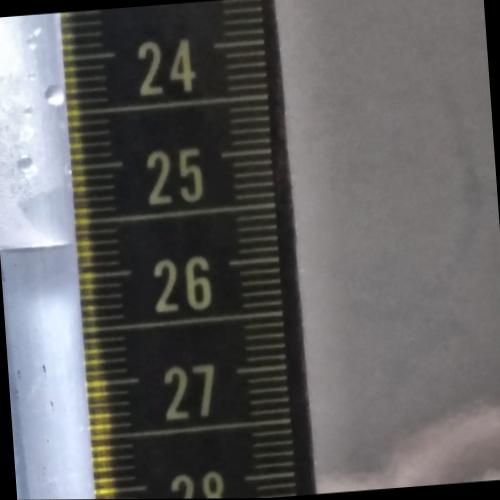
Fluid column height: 25.7 cm